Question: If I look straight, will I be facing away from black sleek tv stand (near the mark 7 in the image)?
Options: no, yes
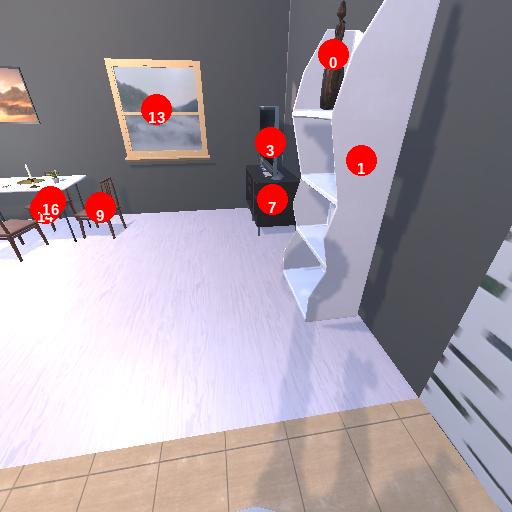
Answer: no